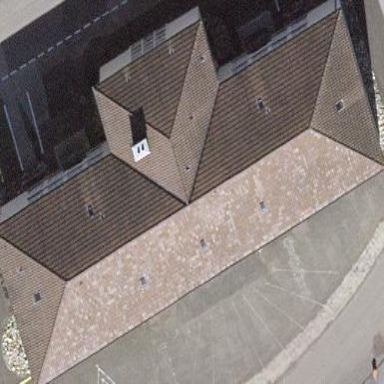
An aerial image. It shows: School building.